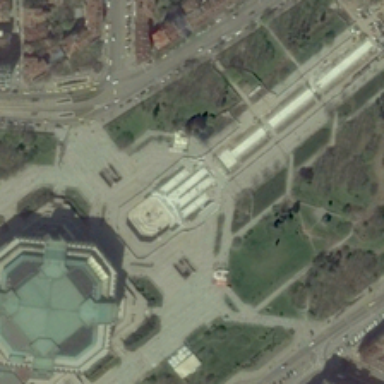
Some buildings are near a square with some green plants .